Question: I've been struggling for this problem almost a month with no success.
Consider I have a button and and element in the DOM ( like an Image or ...) ,
When I hit this button , The element must slide(left or right) . So far this is easy.
'''
$(button).on('click',function(){
$('mySlidingElement').slideToTheLeft();
// consider this works fine .
});
'''
!!
Like this Picture:
You see the image is sliding to the right , but I doesn't disappear. and it seems there are two of this picture !!!!!!!
Like I want to show an psudo or fake sliding effect .
I can use 2 Images and then slide the front one . this will work. But I dont want to do this .

I didnt know how to ask this question and if my question is not right , please forgive me:(
NOTE : I'm using angularjs and jquery , my slide animation is based on adding and removing css classes/
Thanks a lot
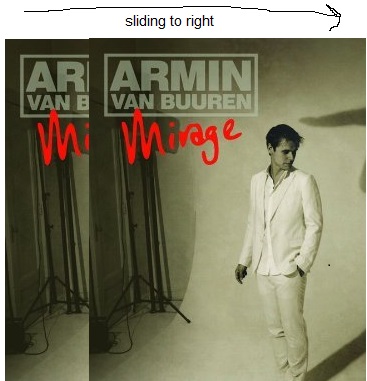
Answer: See if this solves your requirement :)
html
'''
<div id="static"></div>
'''
css
'''
* {
padding:0px;
margin:0;
}
#static {
width:200px;
height:200px;
background:tomato;
-webkit-transition: all 2s ease-in-out;
}
#static::after {
content:"";
width:200px;
height:200px;
background:orange;
position:absolute;
left:0px;
top:0px;
-webkit-transition: all 5s ease-in-out;
opacity:0;
}
#static.plsSlide::after {
content:"";
left:100px;
opacity:1;
}
'''
jquery
'''
$("#static").click(function () {
$(this).toggleClass("plsSlide");
'''
});
I have used colours instead of images.Please set the image as a background to this 'div'
<URL>